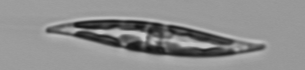
Label: Pleurosigma